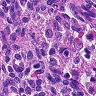
Metastatic tissue present: no